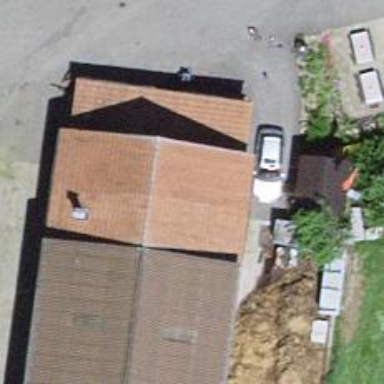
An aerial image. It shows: Restaurant.